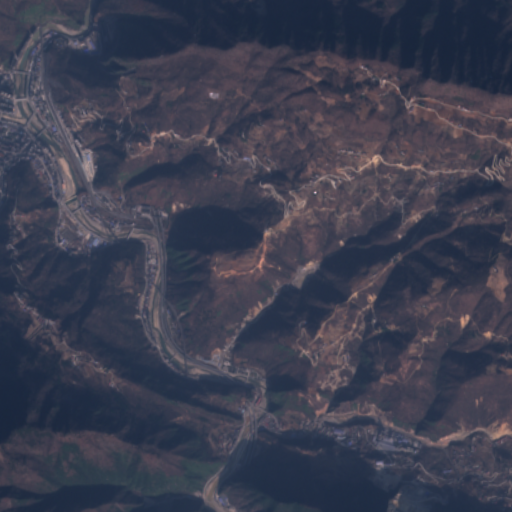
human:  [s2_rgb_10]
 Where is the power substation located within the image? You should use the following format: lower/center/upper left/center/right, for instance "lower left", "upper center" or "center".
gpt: The power substation is located in the center left of the image.
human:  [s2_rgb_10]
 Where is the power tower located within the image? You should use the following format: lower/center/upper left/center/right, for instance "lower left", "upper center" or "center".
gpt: The power tower is located in the center left of the image.
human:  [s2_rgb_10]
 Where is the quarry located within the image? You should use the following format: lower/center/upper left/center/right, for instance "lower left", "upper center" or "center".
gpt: The quarry is located in the lower right of the image.
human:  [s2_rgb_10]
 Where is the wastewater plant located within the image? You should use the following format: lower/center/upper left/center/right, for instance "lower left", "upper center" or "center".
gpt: The wastewater plant is located in the lower center of the image.
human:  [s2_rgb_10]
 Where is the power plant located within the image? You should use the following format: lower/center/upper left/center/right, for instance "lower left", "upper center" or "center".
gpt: There is no power plant in the image.